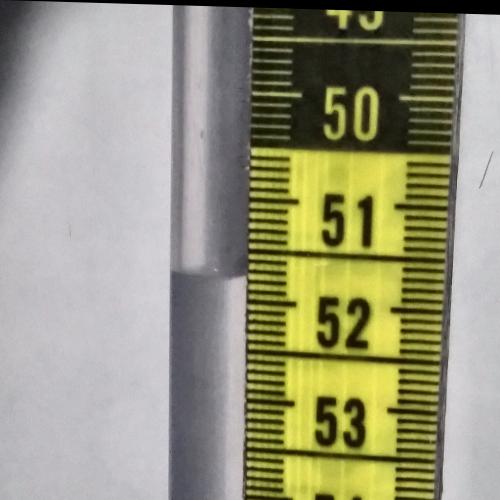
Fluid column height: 51.7 cm